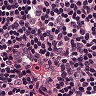
Metastatic tissue present: no